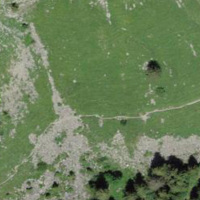
EUNIS habitat code: 23
Species observed at this site:
Plantago media
Lotus corniculatus